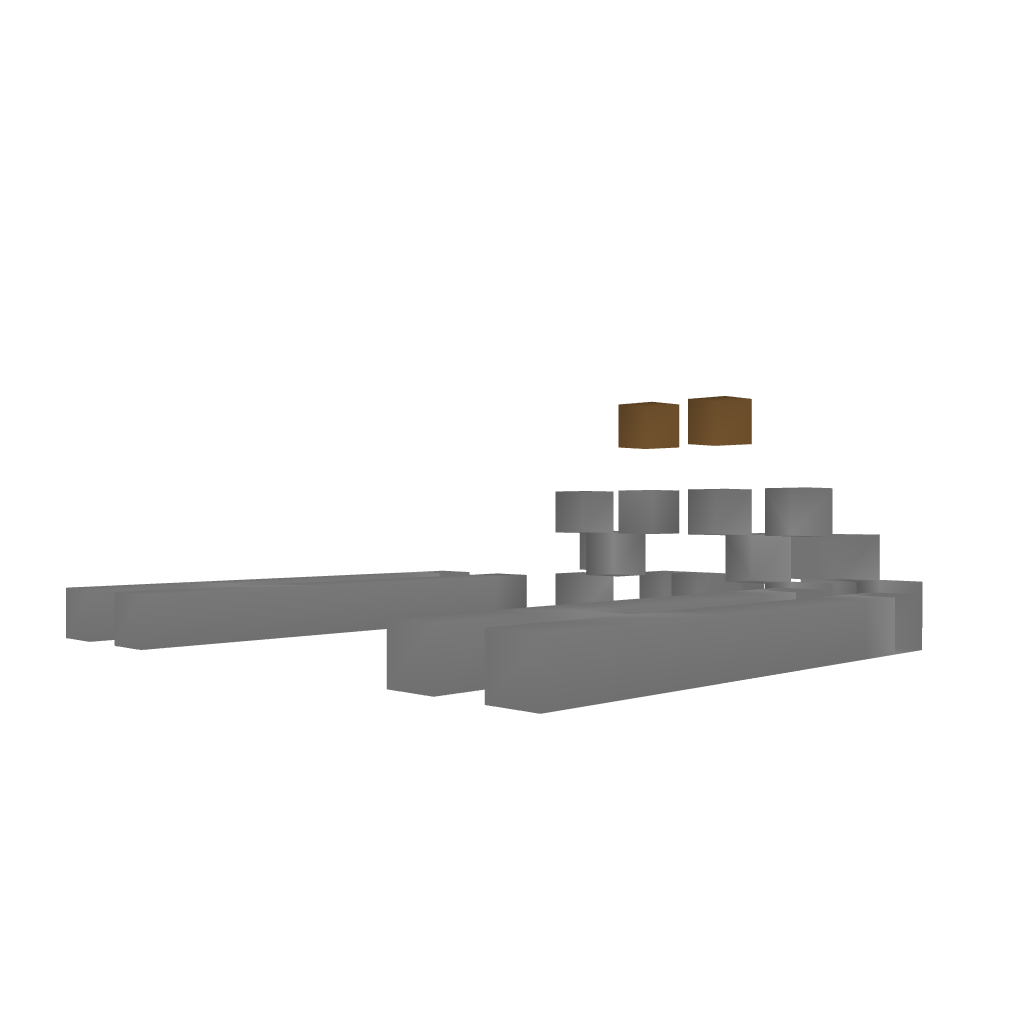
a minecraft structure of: Piston run bad low quality